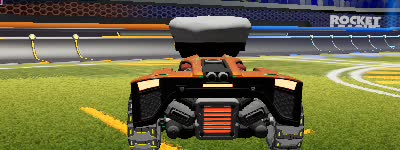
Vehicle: breakout